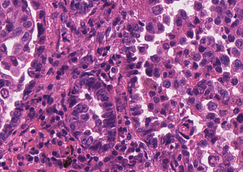
Tumor epithelial tissue: yes
Tumor-associated stroma tissue: yes
Normal tissue: no